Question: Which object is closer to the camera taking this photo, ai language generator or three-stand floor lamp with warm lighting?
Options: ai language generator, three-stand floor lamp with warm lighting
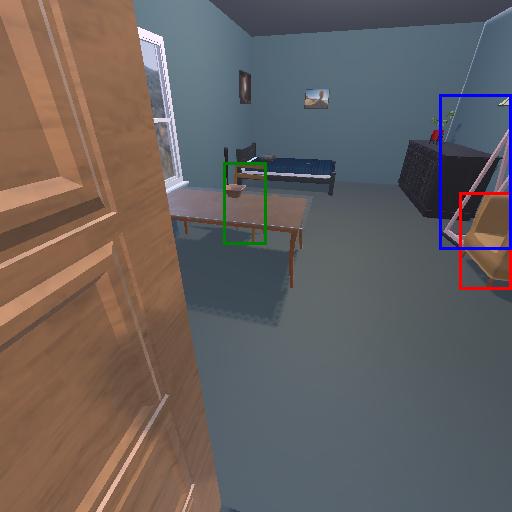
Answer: ai language generator